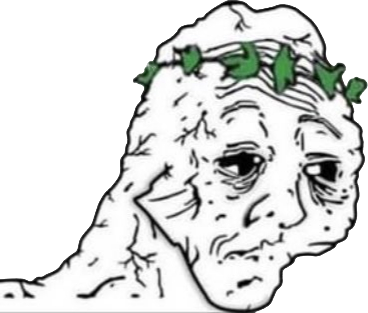
Label: 5_Yes_Honey